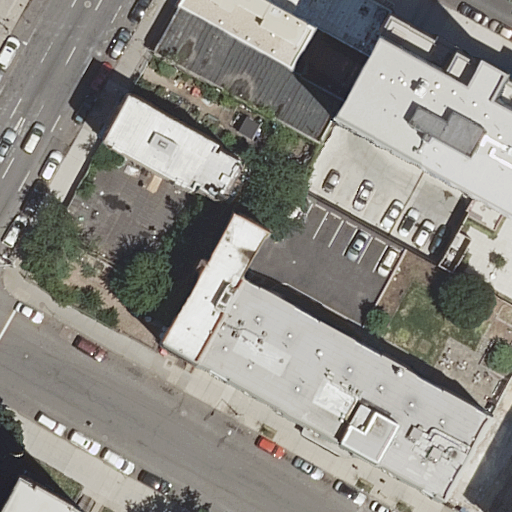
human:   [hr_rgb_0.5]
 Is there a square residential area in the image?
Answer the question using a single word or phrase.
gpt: no

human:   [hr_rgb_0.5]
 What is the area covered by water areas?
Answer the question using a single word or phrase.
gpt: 0m2

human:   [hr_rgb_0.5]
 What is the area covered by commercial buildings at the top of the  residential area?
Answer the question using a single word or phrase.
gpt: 0m2

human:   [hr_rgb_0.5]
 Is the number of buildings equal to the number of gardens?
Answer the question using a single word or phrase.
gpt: no

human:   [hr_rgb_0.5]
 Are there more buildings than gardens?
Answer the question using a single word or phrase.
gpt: yes

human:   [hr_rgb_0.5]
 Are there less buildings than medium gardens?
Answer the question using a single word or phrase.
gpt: no

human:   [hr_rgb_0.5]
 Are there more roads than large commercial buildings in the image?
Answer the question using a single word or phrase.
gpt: yes

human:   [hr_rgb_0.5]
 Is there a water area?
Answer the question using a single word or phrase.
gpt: no

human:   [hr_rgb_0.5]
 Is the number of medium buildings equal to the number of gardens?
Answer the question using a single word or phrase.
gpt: no

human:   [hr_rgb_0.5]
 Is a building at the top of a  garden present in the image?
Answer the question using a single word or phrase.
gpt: yes

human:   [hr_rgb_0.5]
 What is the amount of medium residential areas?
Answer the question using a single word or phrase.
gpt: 1

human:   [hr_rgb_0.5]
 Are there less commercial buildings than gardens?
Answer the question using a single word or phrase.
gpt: yes

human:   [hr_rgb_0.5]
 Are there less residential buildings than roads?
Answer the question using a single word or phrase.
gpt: no

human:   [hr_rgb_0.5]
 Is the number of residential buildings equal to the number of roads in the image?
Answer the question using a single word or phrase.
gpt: no

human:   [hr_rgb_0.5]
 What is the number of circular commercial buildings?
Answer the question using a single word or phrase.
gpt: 0

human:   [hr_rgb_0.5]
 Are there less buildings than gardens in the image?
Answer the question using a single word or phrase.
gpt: no

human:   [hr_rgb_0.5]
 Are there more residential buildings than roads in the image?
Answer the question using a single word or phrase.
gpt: yes

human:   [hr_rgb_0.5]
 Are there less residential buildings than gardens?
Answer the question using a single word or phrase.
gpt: no

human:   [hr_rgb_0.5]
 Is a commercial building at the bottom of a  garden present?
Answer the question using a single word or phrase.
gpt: no

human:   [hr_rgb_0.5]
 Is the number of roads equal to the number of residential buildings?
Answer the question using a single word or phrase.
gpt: no

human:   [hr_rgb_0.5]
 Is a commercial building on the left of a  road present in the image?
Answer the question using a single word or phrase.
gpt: no

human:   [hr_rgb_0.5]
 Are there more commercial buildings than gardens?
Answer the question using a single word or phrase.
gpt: no

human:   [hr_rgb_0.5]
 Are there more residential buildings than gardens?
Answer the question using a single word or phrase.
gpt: yes

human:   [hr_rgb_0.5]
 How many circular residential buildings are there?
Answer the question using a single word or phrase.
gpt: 0

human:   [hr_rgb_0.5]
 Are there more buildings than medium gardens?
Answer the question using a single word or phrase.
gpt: yes

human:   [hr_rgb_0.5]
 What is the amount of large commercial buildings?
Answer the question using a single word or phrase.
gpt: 0

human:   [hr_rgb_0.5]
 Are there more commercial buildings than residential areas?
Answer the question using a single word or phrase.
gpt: no

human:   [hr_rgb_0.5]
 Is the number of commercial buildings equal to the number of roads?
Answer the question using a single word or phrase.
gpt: no

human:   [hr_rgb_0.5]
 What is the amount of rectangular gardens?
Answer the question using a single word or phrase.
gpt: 2

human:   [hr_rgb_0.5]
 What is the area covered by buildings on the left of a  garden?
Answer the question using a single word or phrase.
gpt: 683m2

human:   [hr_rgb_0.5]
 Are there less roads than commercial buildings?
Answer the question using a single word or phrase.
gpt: no

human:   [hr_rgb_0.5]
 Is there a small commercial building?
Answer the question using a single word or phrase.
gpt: no

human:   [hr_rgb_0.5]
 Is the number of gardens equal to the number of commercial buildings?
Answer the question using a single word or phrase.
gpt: no

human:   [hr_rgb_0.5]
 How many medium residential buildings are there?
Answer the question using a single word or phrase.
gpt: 6

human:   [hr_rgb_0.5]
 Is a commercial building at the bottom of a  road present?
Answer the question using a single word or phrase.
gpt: no

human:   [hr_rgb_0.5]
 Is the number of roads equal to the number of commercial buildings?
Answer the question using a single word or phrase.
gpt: no